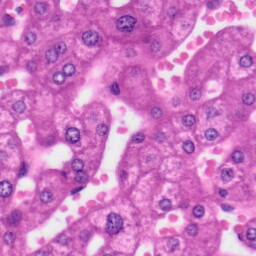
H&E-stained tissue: Liver